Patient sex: M
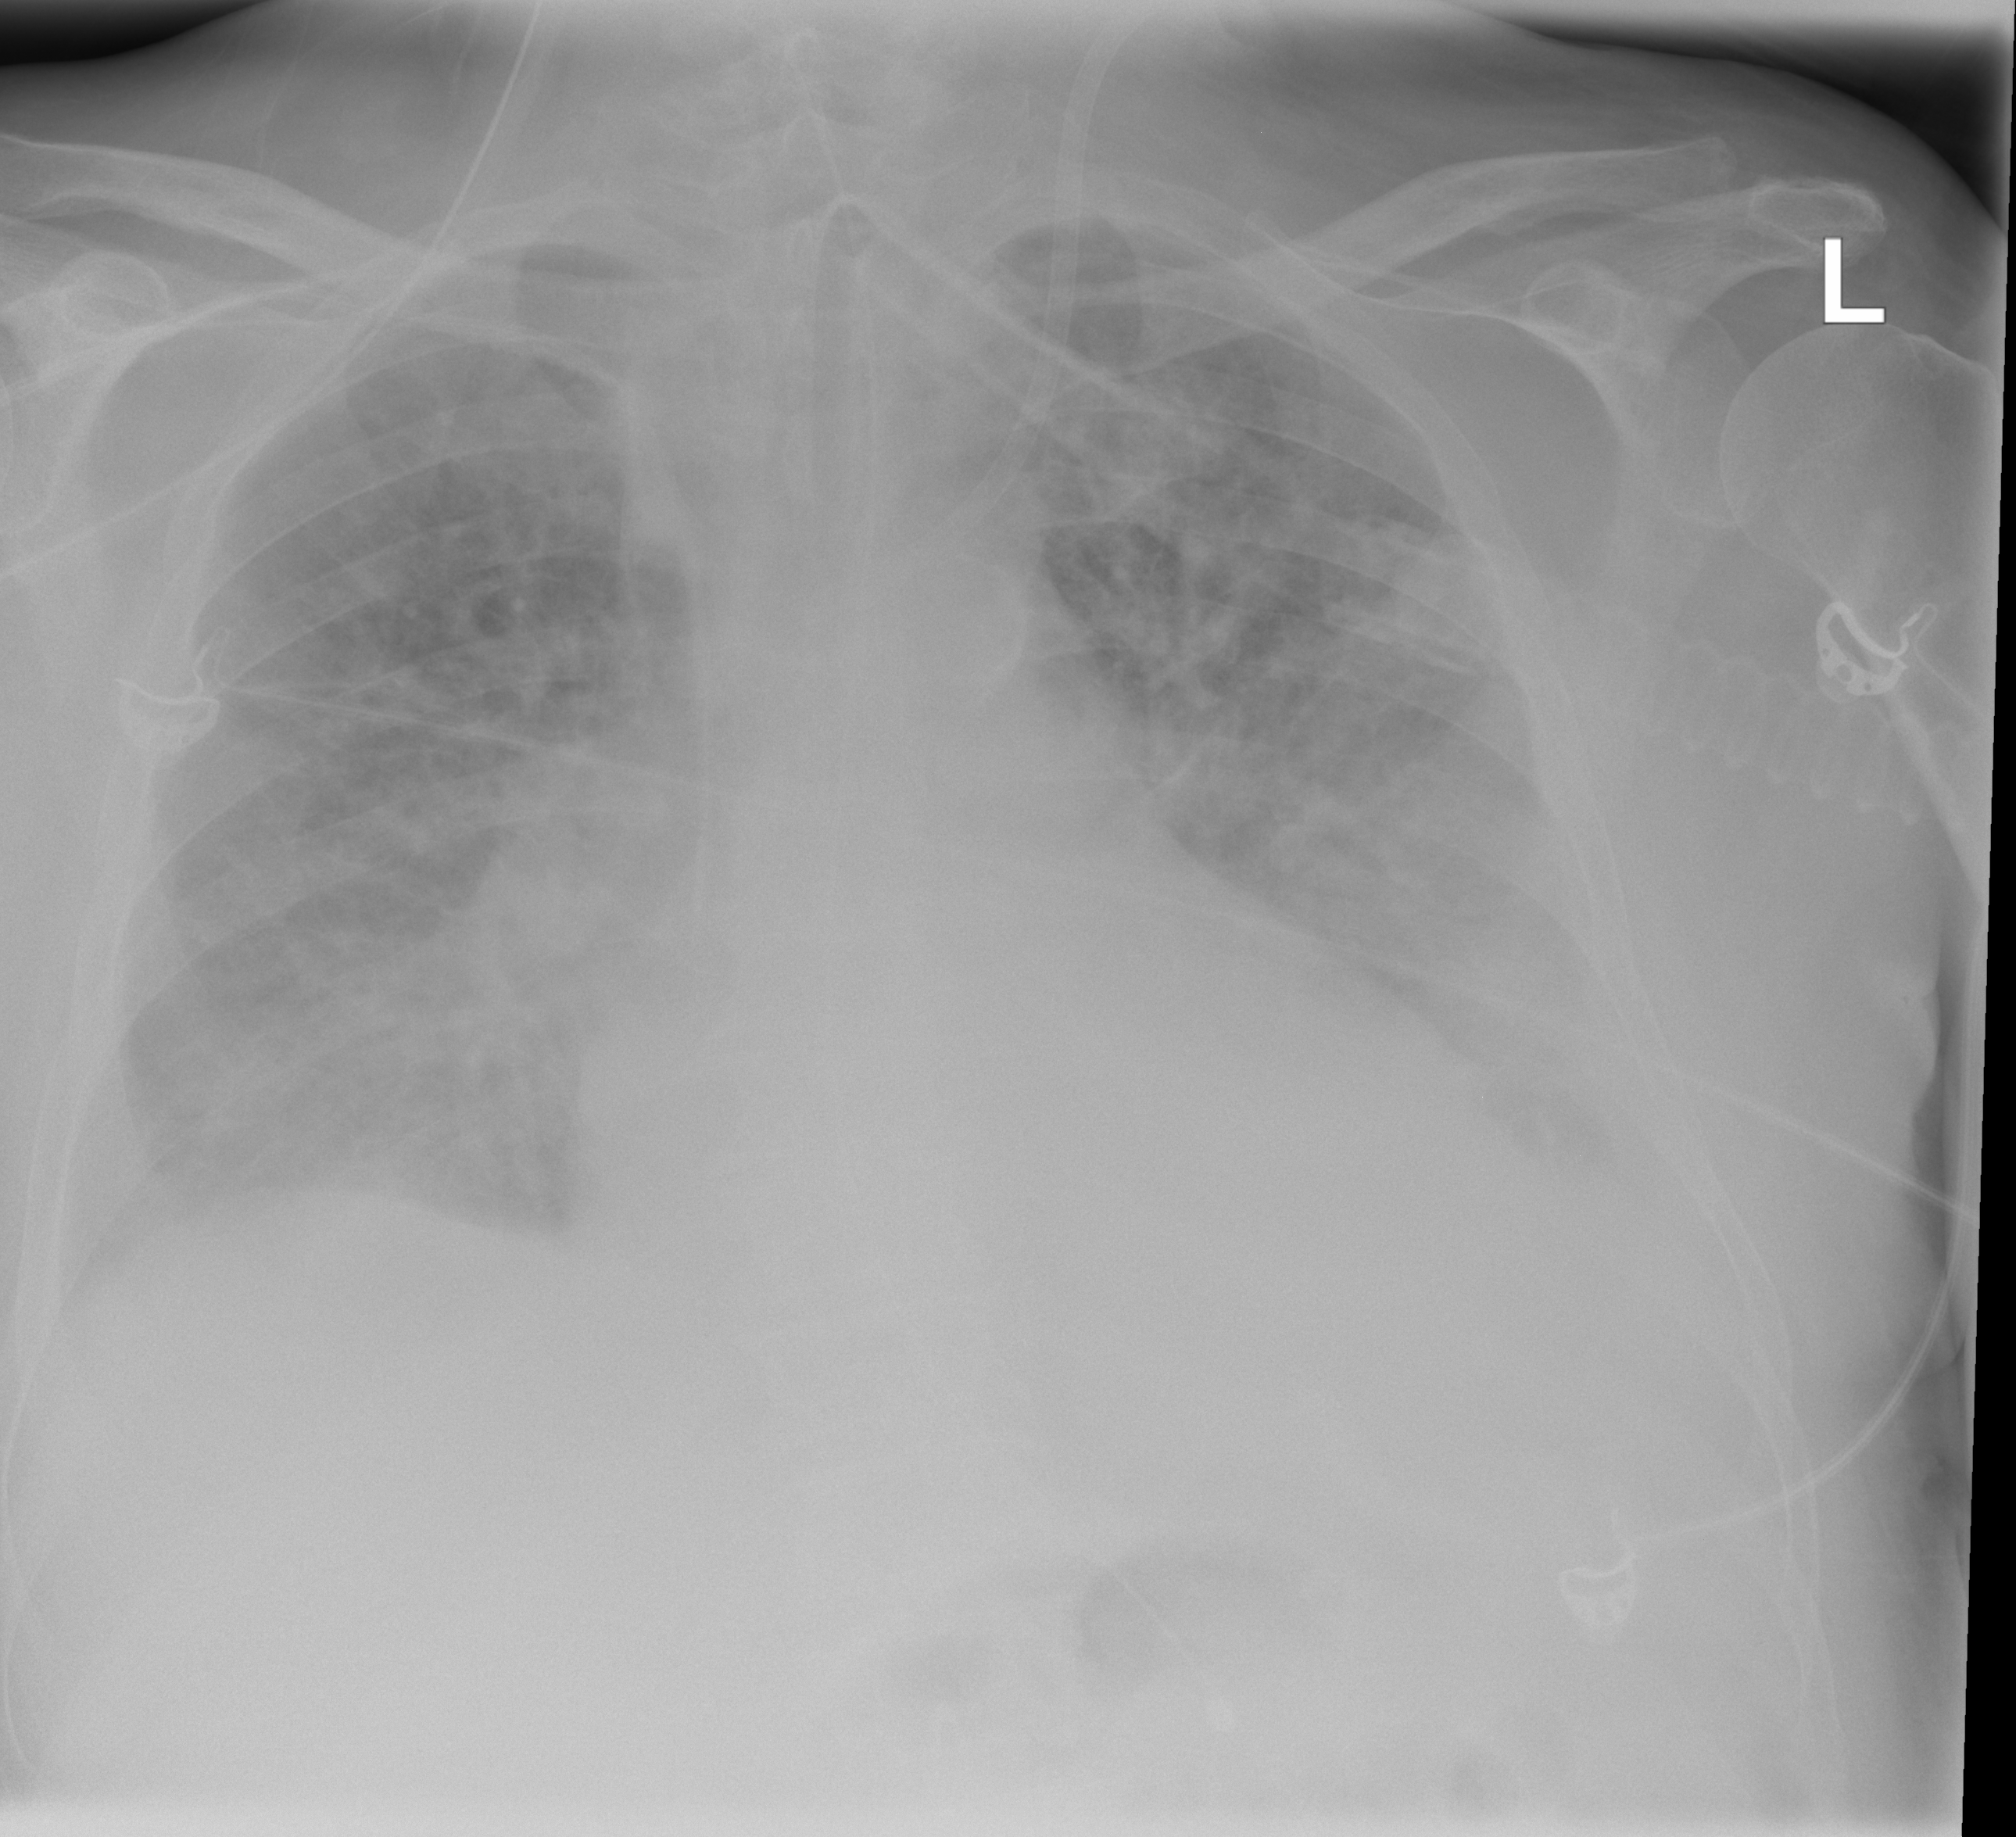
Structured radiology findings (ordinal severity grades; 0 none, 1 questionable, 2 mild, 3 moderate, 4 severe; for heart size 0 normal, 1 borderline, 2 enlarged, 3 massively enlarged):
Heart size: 1
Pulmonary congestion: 3
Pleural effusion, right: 0
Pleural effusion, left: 2
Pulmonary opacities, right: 3
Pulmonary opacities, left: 3
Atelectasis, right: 2
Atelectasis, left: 2